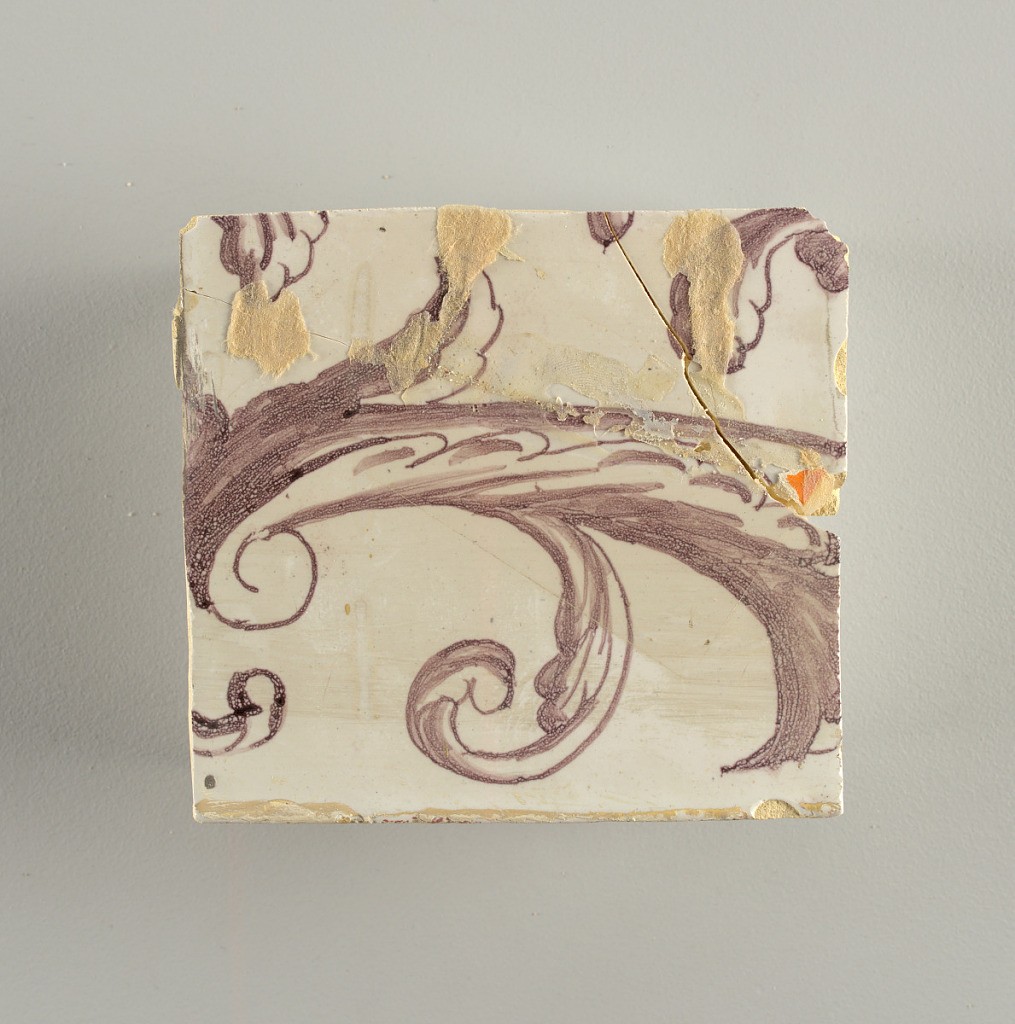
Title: Wall facing
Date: ca. 1725
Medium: Tin-glazed earthenware, underglaze
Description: Horizontal rectangle.  Thirty-seven tiles wide and twenty-one high with opening for door or window nineteen and one-half tiles high and twelve wide.  To left and right of opening, centered canopy above. Left, woman representing Hope, right, a sculputure urn.  Centered above opening, a mascaron.  Arabesque design of foliage.